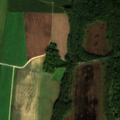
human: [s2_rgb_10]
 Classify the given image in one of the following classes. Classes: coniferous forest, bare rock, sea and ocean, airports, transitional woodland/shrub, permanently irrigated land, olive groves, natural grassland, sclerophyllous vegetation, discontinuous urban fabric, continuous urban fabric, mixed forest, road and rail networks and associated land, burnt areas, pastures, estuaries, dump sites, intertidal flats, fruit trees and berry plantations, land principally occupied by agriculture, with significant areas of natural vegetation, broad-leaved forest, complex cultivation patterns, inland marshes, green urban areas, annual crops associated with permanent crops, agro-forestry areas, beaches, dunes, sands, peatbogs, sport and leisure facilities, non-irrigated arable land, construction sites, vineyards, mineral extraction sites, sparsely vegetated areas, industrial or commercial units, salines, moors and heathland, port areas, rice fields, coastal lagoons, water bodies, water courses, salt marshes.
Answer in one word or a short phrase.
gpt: non-irrigated arable land, mixed forest, peatbogs